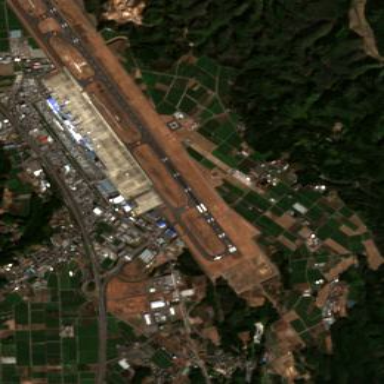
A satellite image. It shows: Runway at airport.